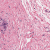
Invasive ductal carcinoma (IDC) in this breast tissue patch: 0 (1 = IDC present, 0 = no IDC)